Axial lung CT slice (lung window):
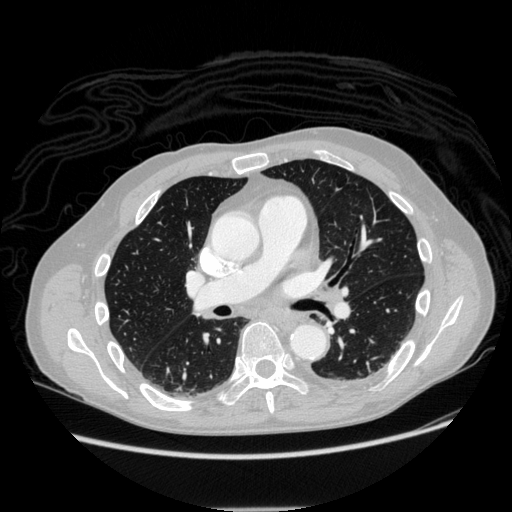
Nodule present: no